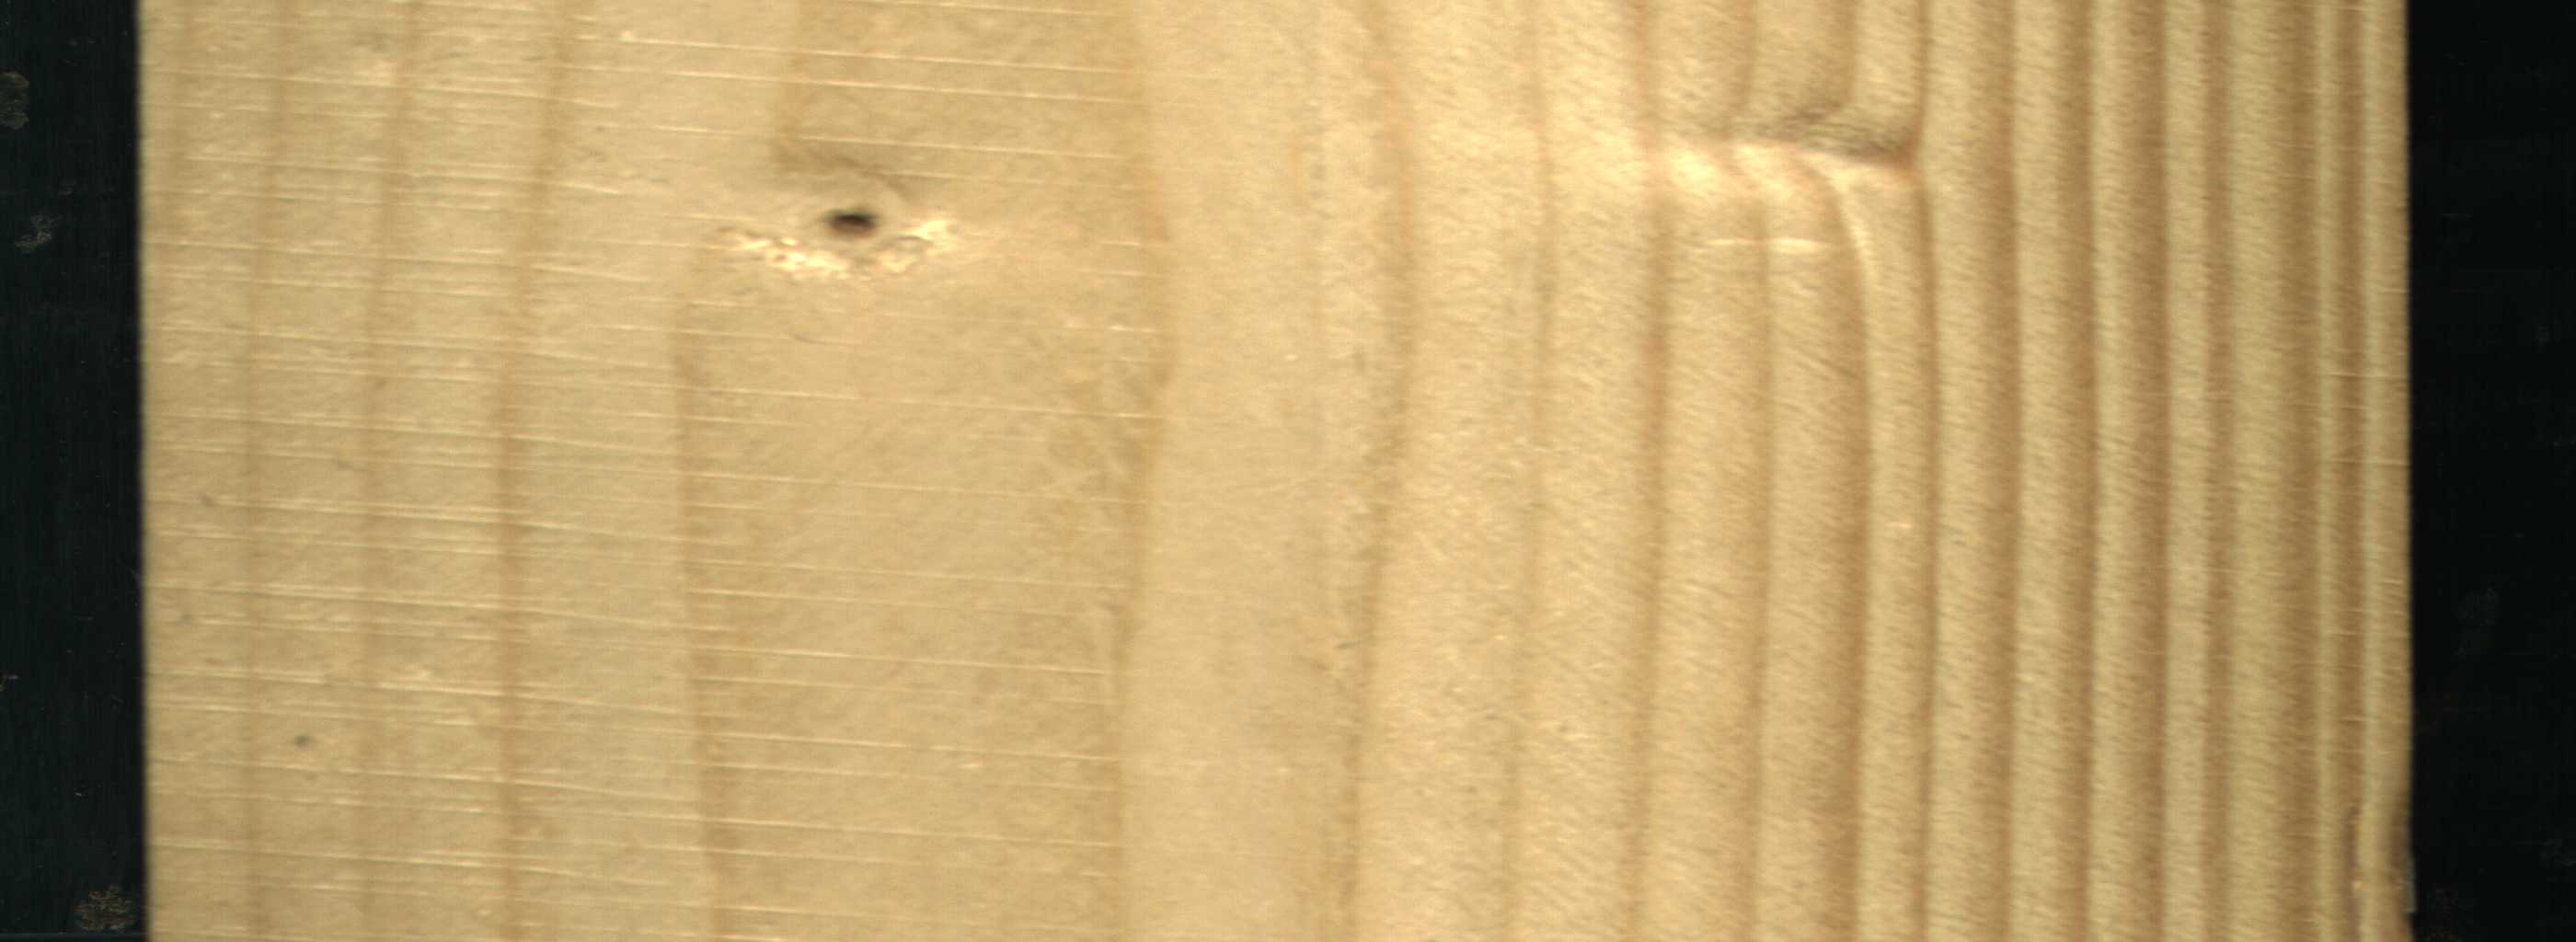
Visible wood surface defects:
Live_Knot